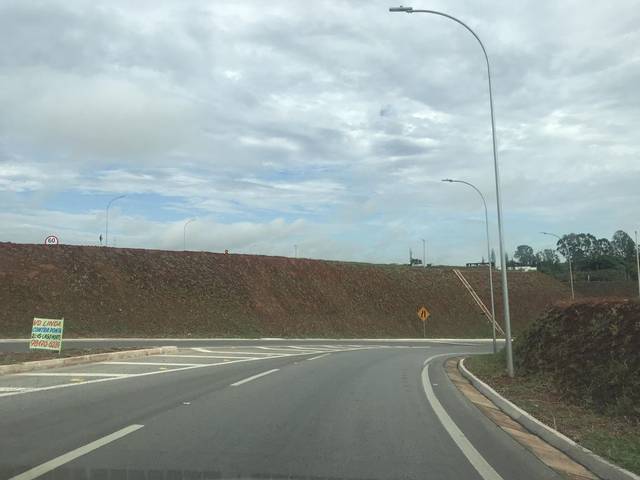
Region: Brazil
Coordinates: -15.735, -47.894